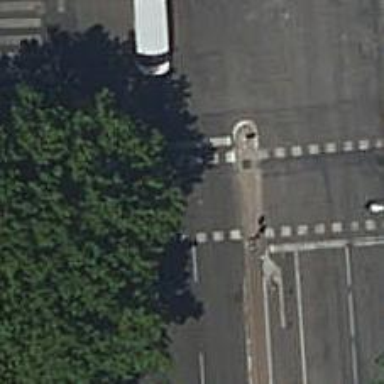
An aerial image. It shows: Road crossing with traffic signals.